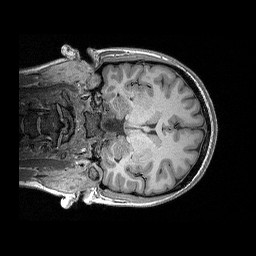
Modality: T1w
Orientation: coronal
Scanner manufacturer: siemens
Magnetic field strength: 3 T
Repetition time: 2.3 s
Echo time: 0.00298 s